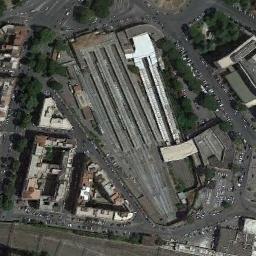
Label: railway_station